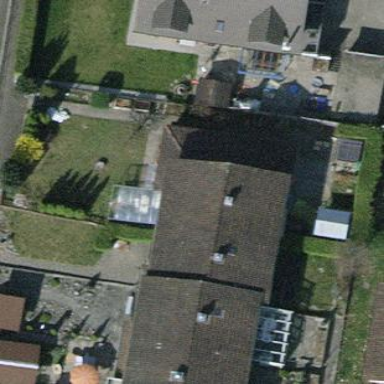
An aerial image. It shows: Semi-detached house.